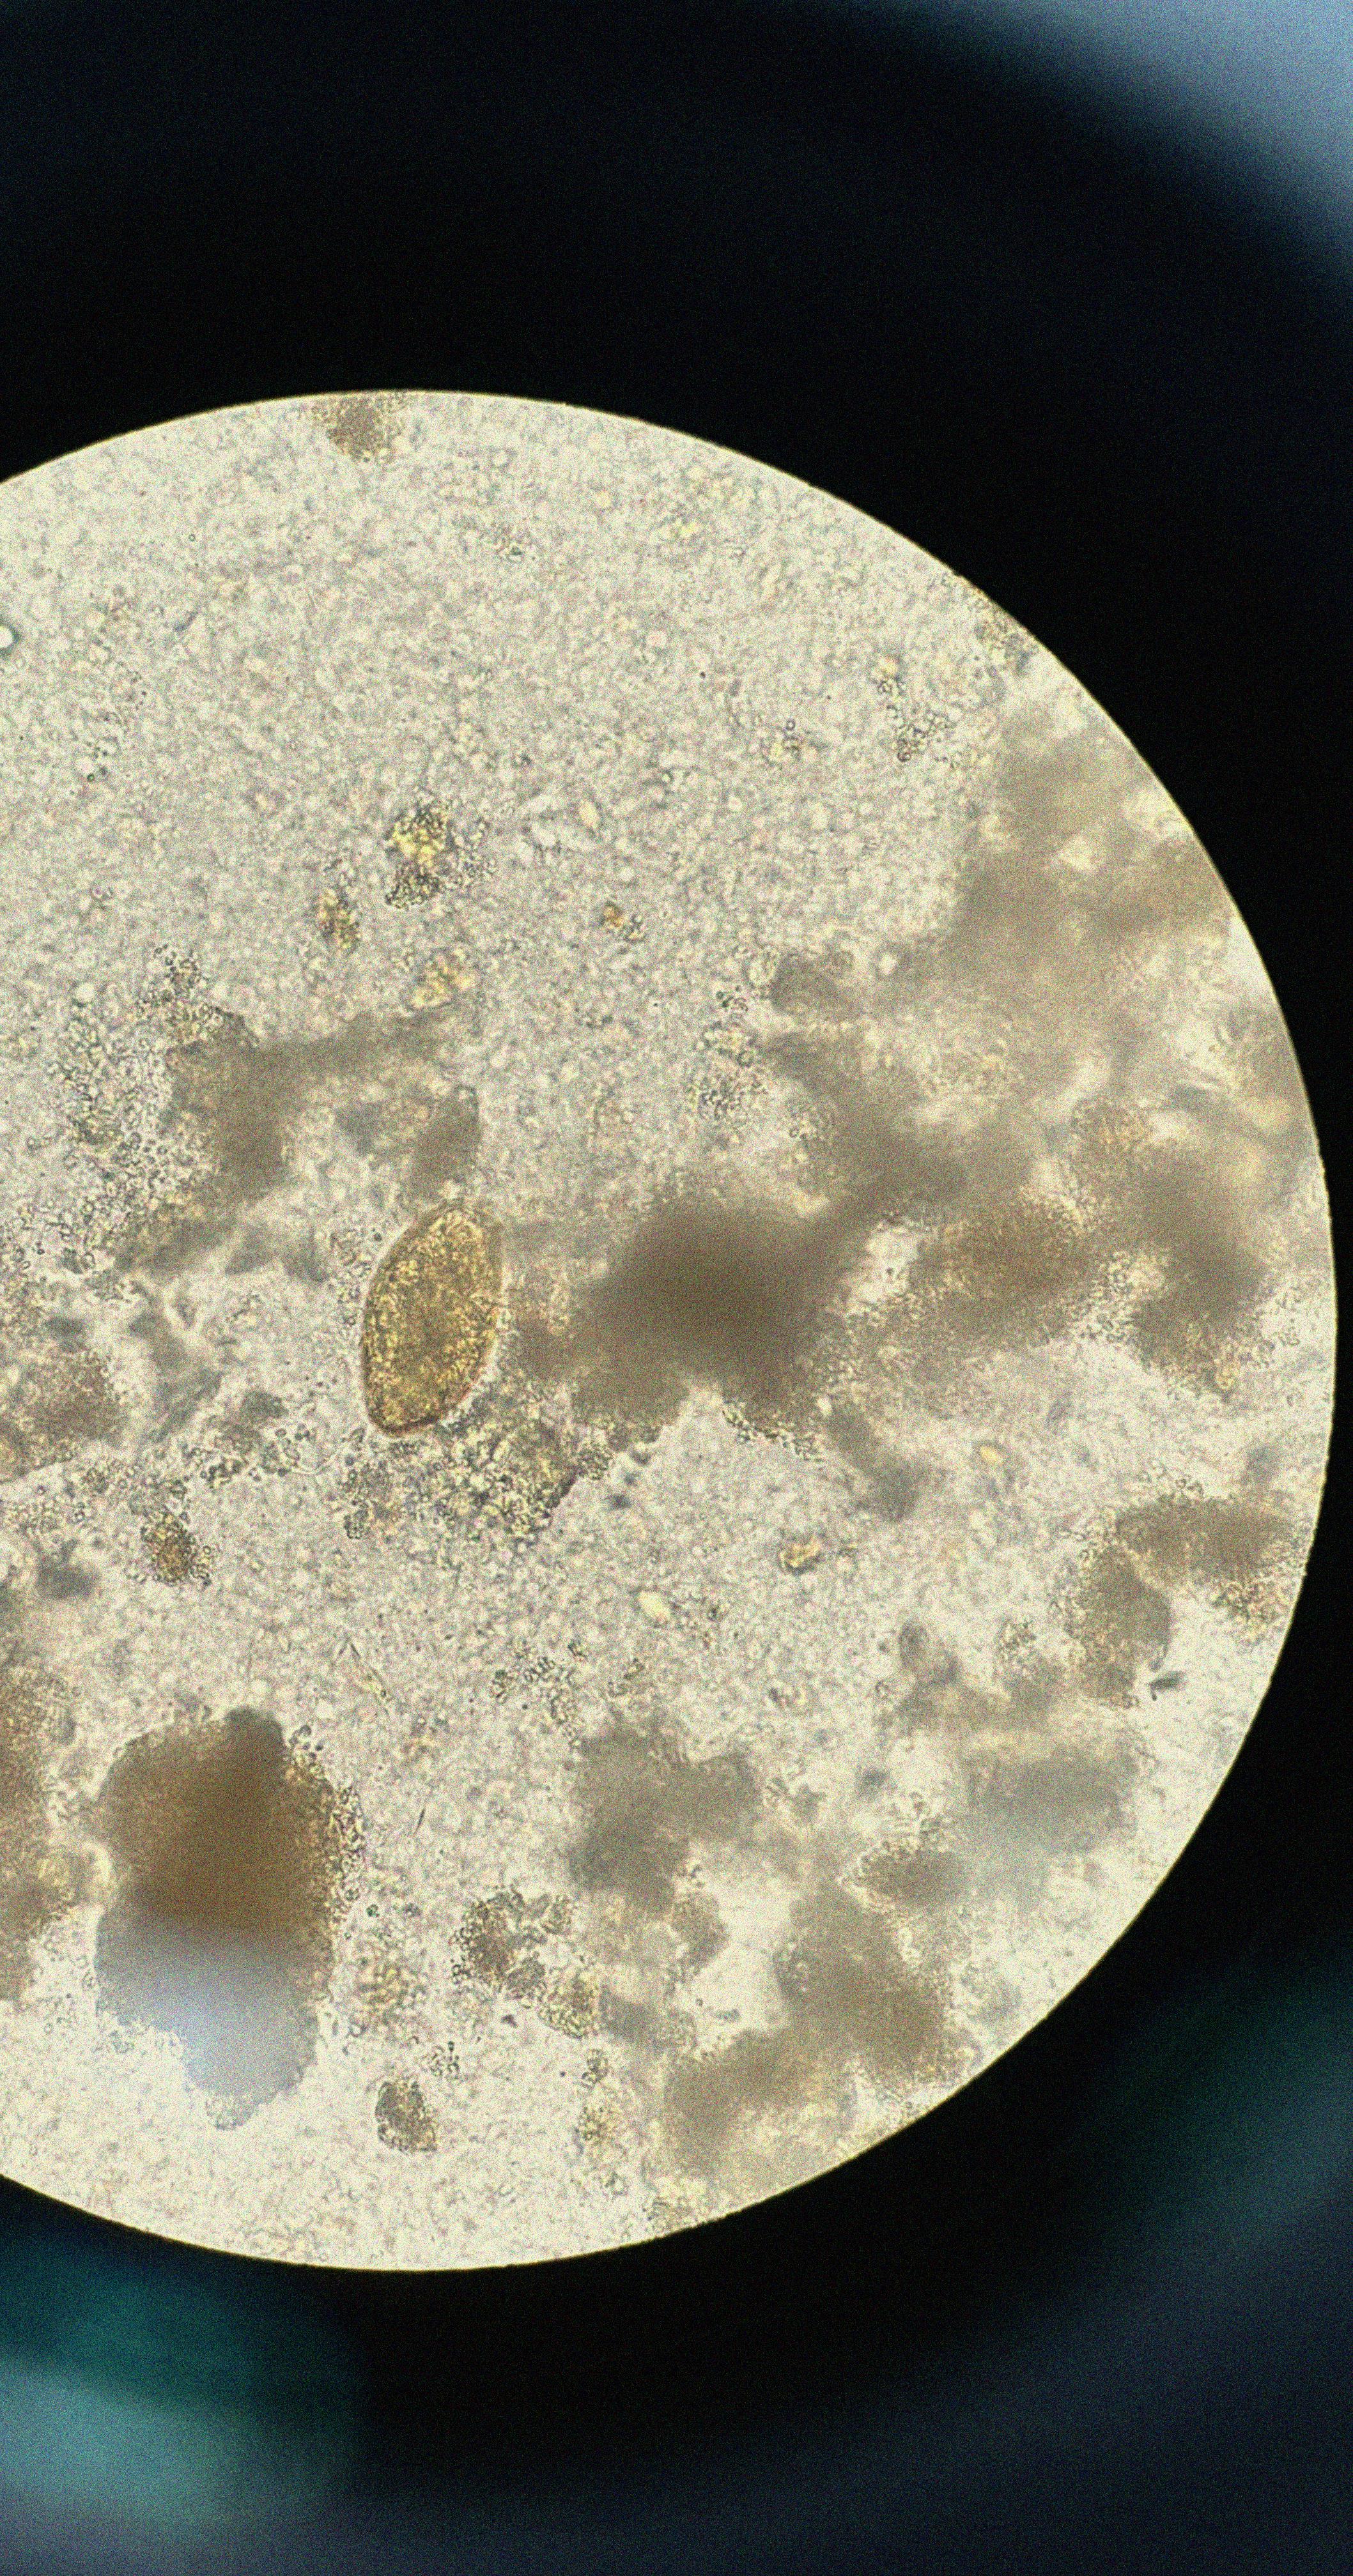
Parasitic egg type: Paragonimus spp